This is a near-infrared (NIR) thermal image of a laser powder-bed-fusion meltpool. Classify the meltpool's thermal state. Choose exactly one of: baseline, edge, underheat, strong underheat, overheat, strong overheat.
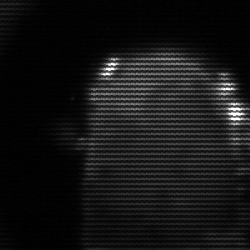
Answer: baseline